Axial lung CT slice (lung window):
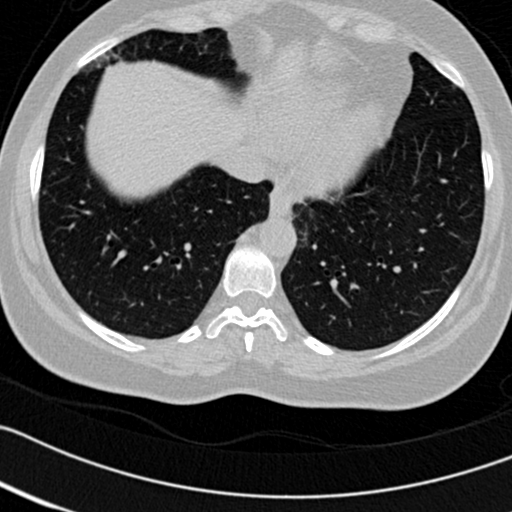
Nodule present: no